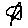
Label: star